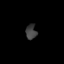
Tissue: lung
Cell type: Fibroblasts
Senescence score: 0.5771
Nuclear area (px): 159
Mean DAPI intensity: 62.786